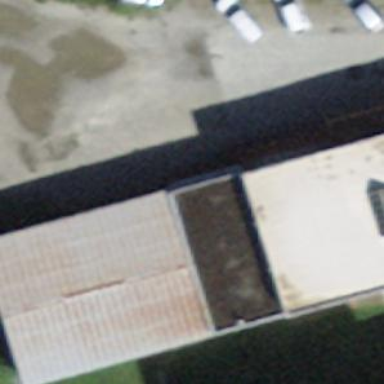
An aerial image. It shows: Industrial building.